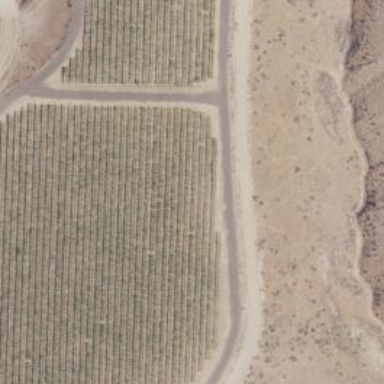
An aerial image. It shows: Vineyard where grapes are grown.